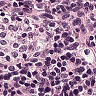
Metastatic tissue present: no